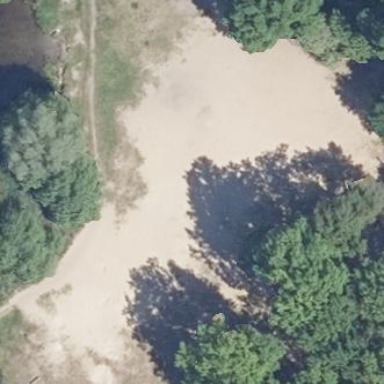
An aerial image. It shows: Beautiful beach with natural surroundings.